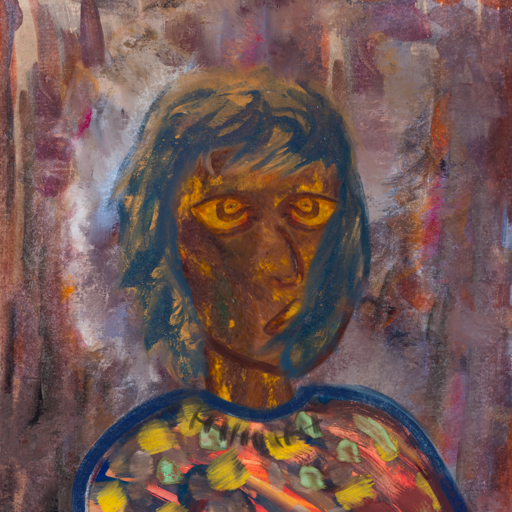
Background: Hypocrite, Head And Neck Side: Comrade, Face Side: Comrade, Bust: Mother_And_Son_Mother, Hair Side: In_The_Sun, Head Accessory: Blank, Second Necklace: Blank, Necklace: In_The_Sun, Baby: Blank